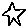
Label: star